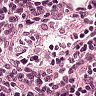
Metastatic tissue present: no